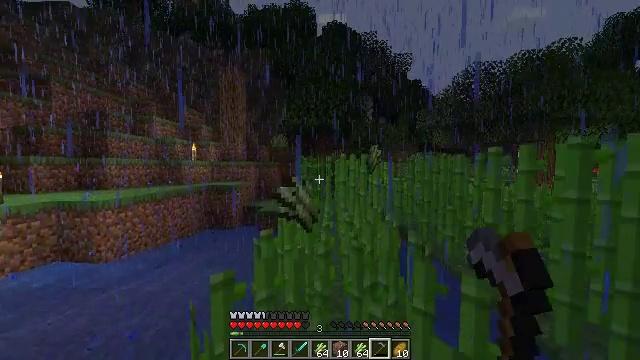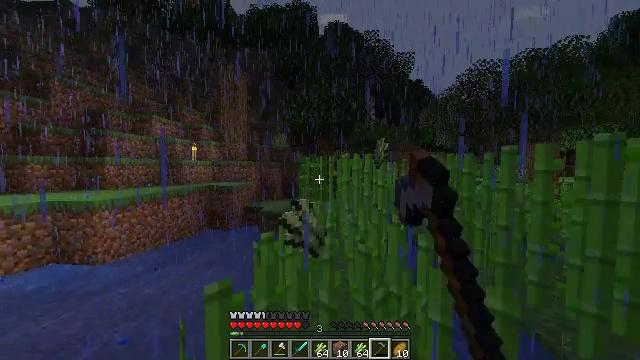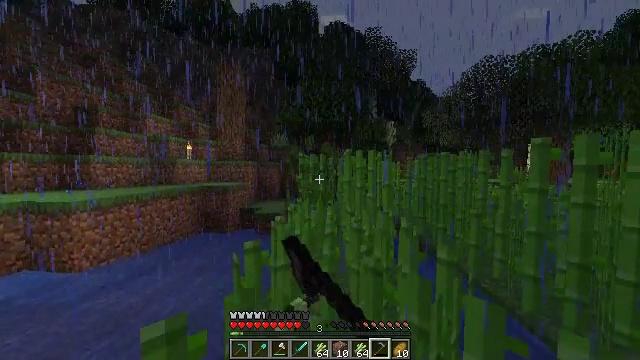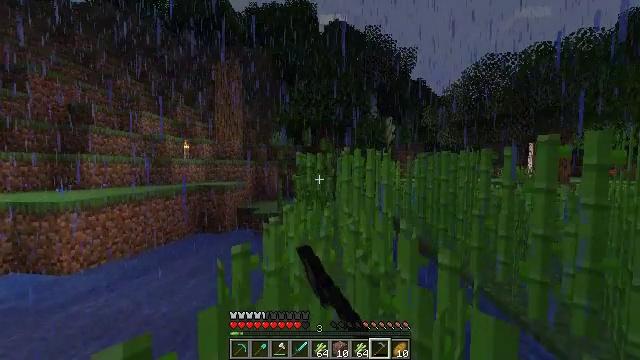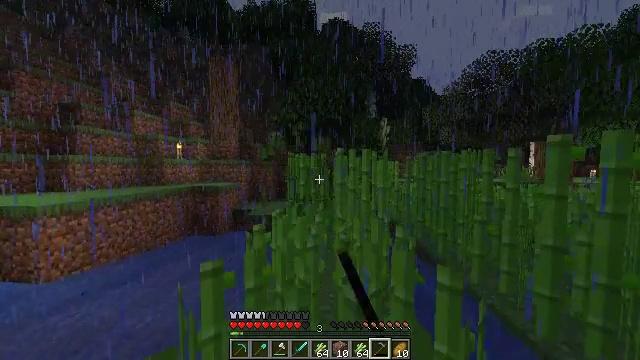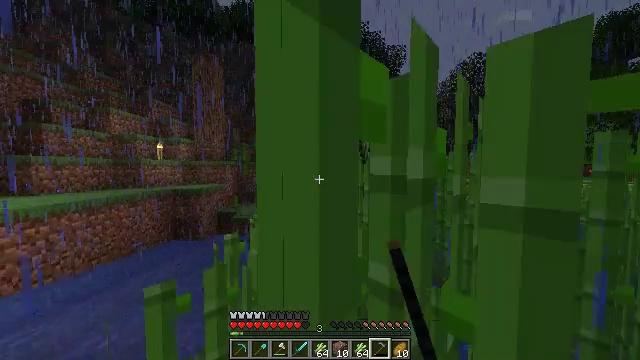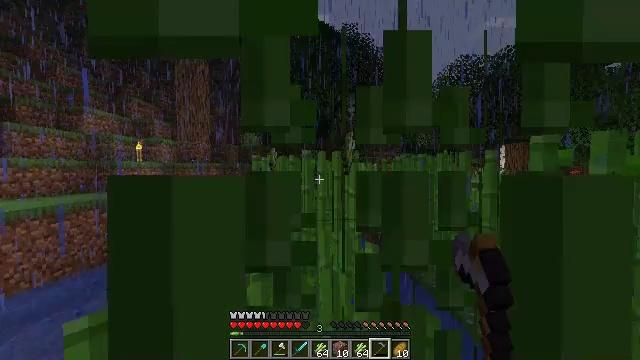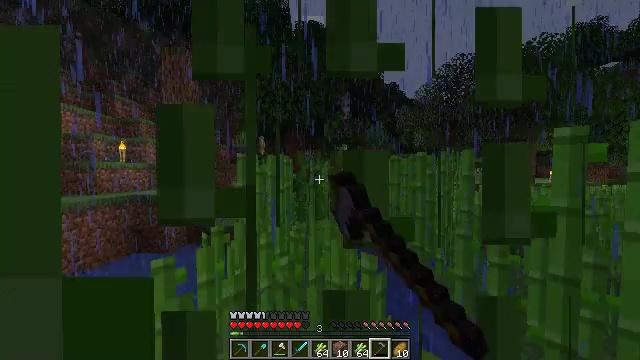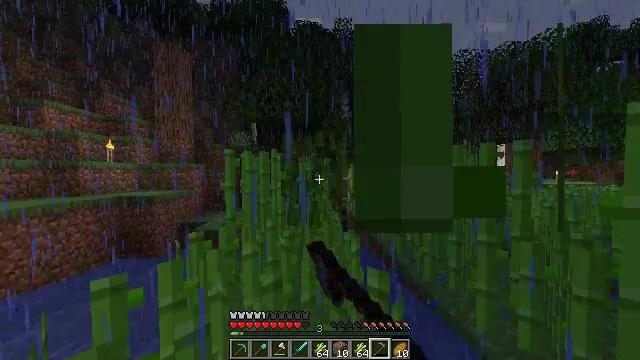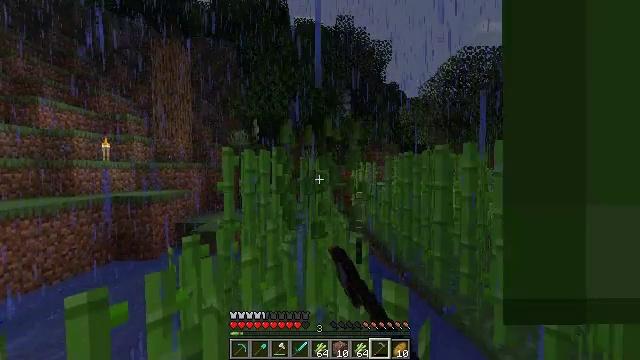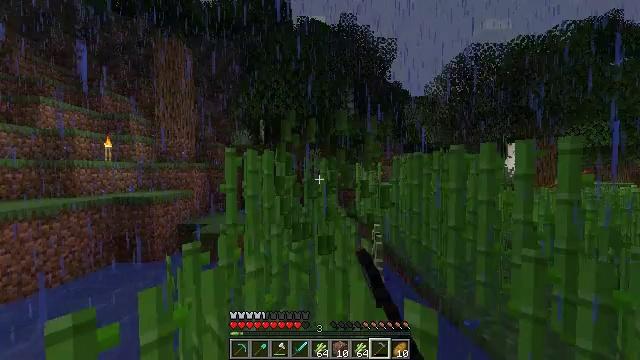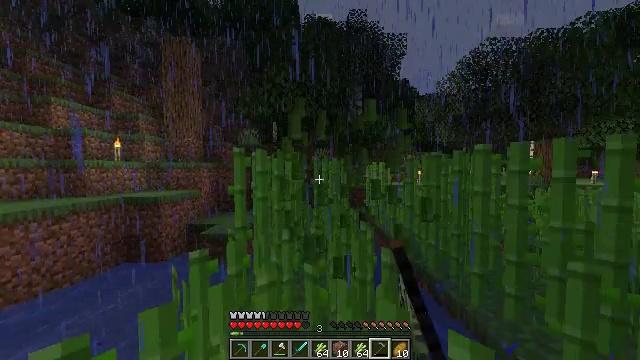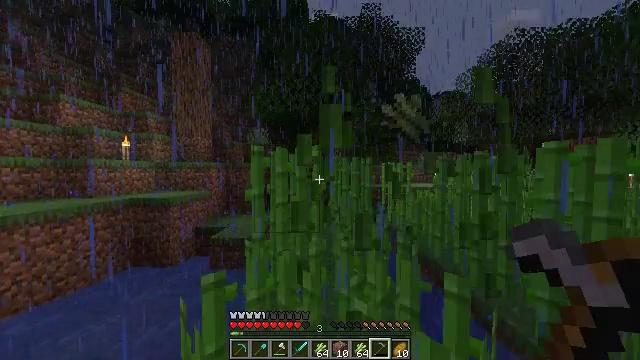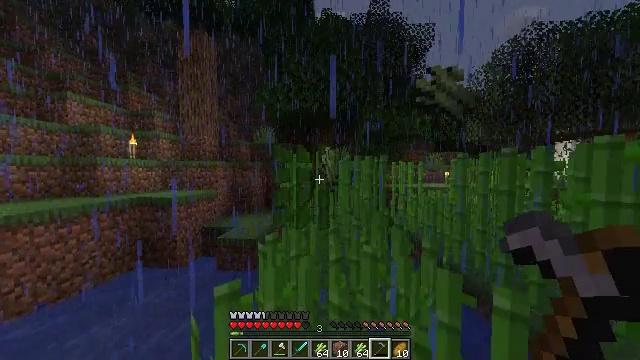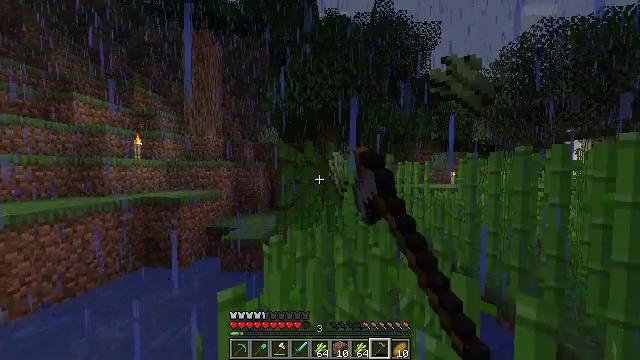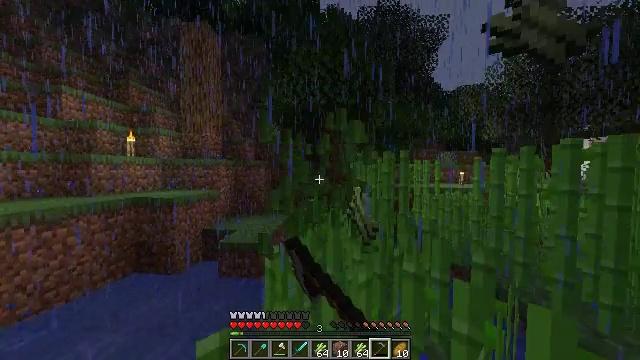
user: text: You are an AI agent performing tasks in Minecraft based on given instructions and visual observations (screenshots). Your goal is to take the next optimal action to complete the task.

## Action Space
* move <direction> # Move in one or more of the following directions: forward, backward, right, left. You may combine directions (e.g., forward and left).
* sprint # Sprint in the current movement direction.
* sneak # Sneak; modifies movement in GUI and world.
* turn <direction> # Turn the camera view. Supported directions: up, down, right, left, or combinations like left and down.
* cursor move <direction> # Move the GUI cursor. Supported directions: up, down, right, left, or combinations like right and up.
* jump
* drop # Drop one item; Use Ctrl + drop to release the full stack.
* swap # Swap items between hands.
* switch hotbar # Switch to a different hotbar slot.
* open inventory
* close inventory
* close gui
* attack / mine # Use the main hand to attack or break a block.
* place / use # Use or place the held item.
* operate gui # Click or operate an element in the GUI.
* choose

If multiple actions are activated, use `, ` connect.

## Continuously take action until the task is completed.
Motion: motion action
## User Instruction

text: Gather sugar cane for crafting.
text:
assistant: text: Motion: move forward, sprint, attack / mine
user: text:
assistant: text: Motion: move forward and move right, sprint, attack / mine
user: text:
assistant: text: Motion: move forward and move right, sprint, attack / mine
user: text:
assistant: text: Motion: move forward and move right, sprint, attack / mine
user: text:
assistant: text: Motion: move forward and move right, sprint, turn right, attack / mine
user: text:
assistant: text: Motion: move forward, sprint, turn right, attack / mine
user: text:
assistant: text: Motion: move forward, sprint, turn right, attack / mine
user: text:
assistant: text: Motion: move forward, sprint, attack / mine
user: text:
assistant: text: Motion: move forward and move left, sprint, attack / mine
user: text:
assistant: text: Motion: move forward and move left, sprint, attack / mine
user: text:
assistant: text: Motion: move forward and move left, sprint, turn left, attack / mine
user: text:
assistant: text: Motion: move forward and move left, sprint, turn left, attack / mine
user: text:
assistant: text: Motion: move forward and move left, sprint, turn left, attack / mine
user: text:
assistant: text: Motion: move forward, sprint, attack / mine
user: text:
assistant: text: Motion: move forward, sprint, attack / mine
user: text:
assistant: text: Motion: move forward, sprint, attack / mine
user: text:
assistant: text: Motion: move forward, sprint, attack / mine
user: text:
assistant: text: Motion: move forward and move right, sprint, turn right, attack / mine
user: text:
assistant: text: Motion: move forward and move right, sprint, turn right, attack / mine
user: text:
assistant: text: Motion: move forward and move right, sprint, turn right, attack / mine
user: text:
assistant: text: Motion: move forward and move right, sprint, attack / mine
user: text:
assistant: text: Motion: move forward, sprint, attack / mine
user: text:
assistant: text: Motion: move forward, sprint, attack / mine
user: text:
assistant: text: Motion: move forward, sprint, attack / mine
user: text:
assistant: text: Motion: move forward, sprint, attack / mine
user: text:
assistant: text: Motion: move forward and move left, sprint, attack / mine
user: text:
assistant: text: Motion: move forward and move left, sprint, attack / mine
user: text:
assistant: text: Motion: move forward and move left, sprint, attack / mine
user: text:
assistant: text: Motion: move forward and move left, sprint, attack / mine
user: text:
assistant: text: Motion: move forward, sprint, attack / mine